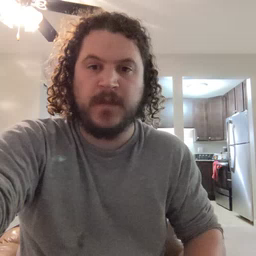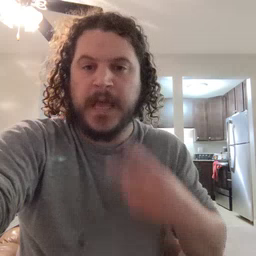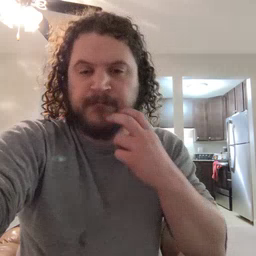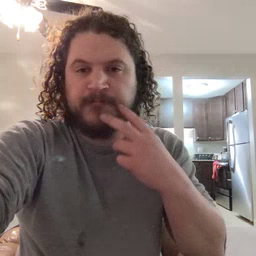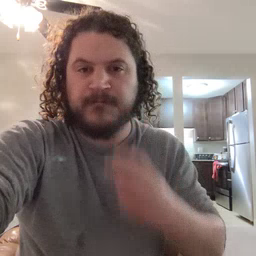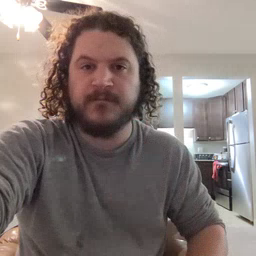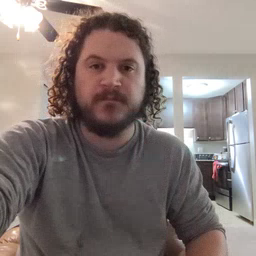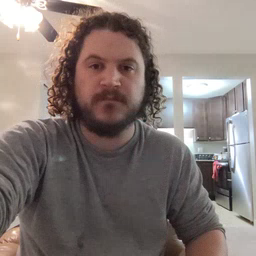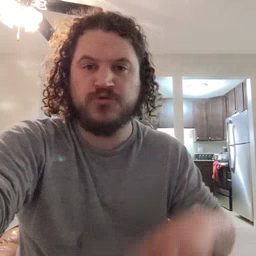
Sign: gum